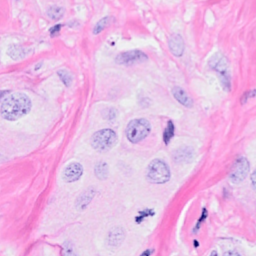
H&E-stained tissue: Breast